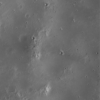
Label: not_dusty